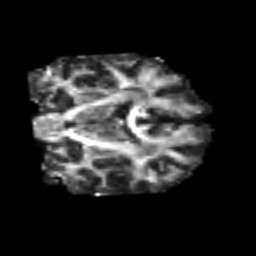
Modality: FA
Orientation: coronal
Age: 50
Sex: female
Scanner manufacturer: siemens
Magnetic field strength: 3 T
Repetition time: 4.999 s
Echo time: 0.07946 s